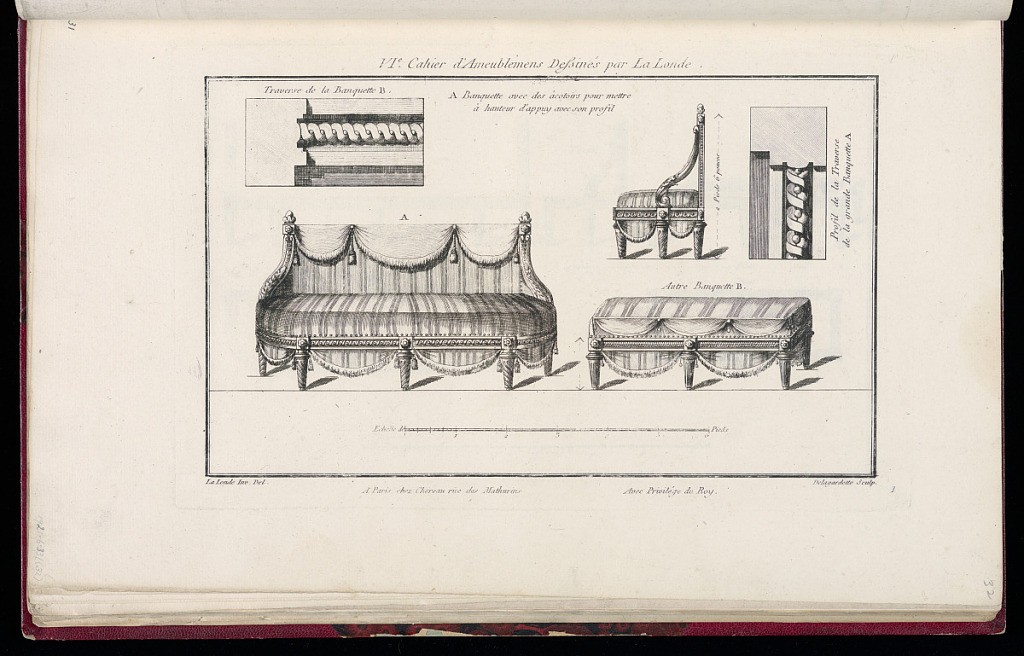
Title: Banquette avec des accotoirs
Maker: Richard de Lalonde, French, active 1780–96
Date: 1775-1788
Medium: Etching on off-white laid paper
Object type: Print
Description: Design for two benches, one with a back and armrests, and another without. Both are adorned with striped, fringed, and tasseled textiles, and with ornament motifs including guilloche, bead course, rosettes, and fluting. Above the benches are design details of the carving and the profile of the bench with the armrest. The plate is signed and numbered.